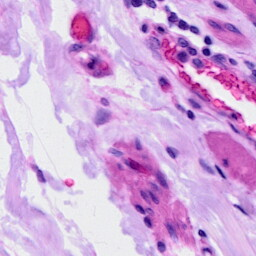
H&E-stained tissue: Ovarian